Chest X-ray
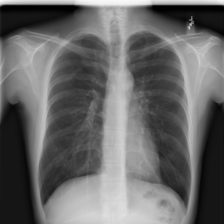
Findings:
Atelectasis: negative
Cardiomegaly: negative
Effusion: negative
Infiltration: negative
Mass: negative
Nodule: negative
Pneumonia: negative
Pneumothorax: negative
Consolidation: negative
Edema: negative
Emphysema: negative
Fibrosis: negative
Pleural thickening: negative
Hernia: negative